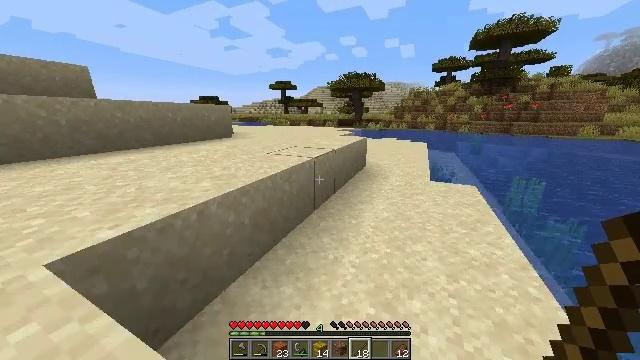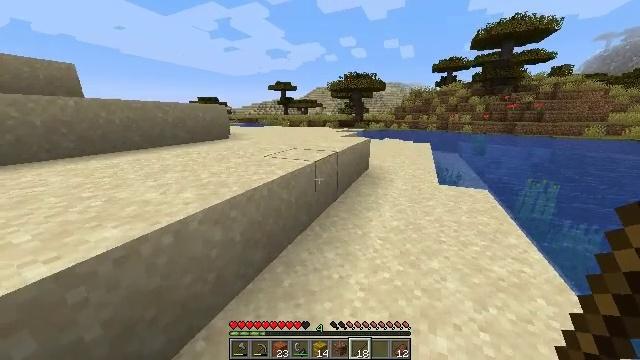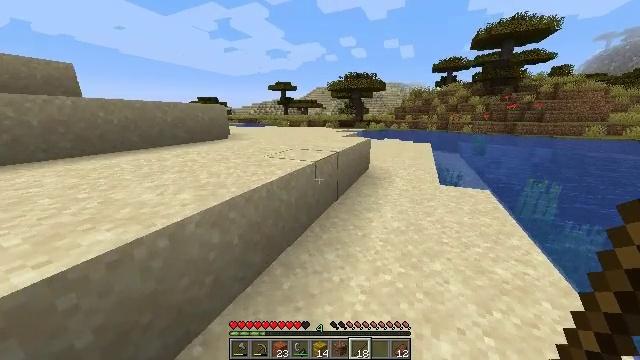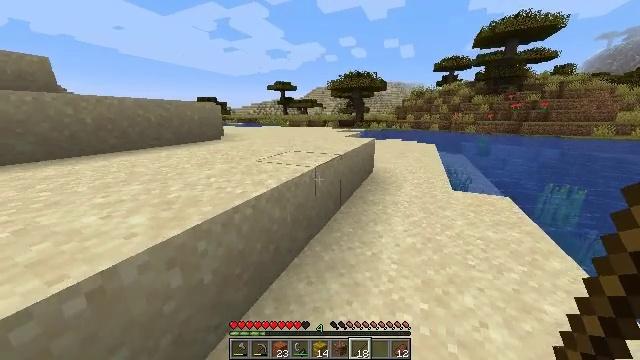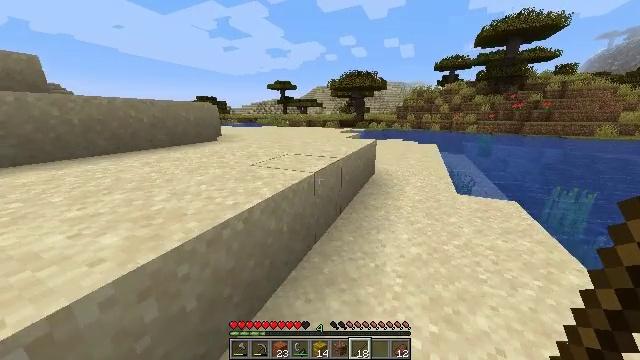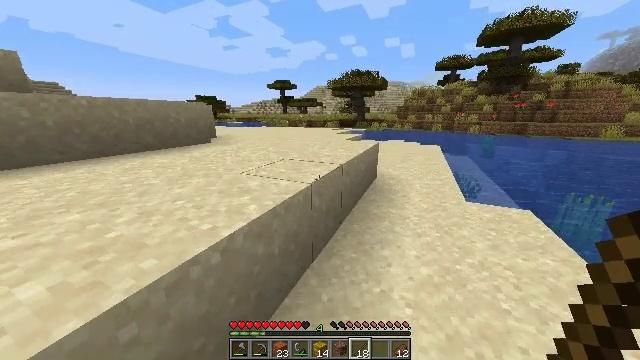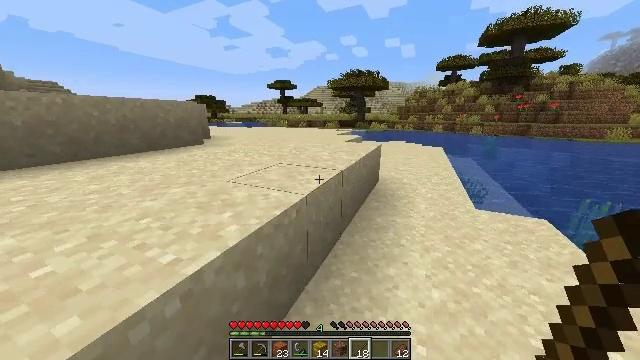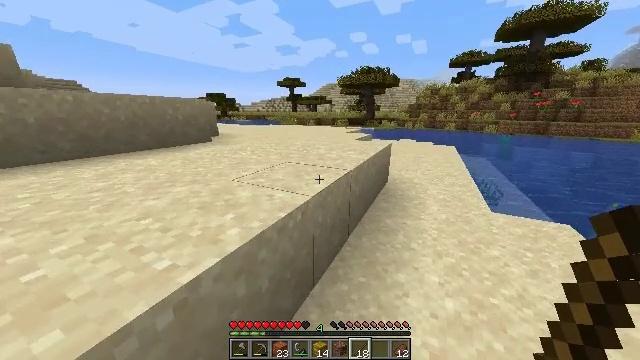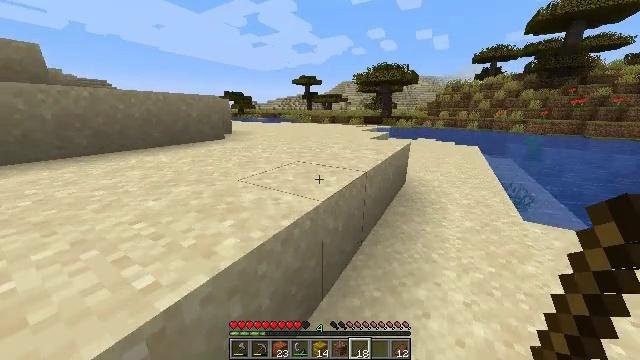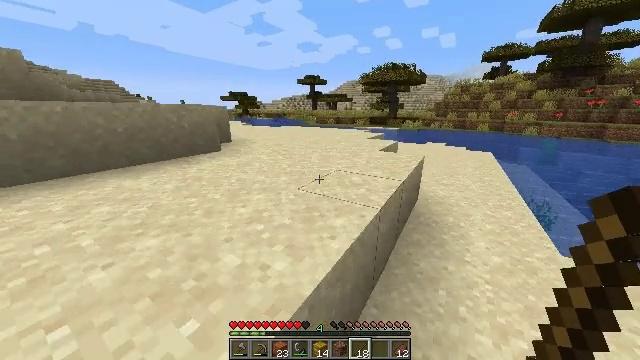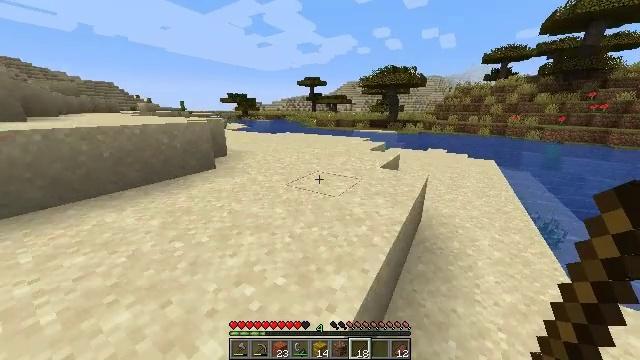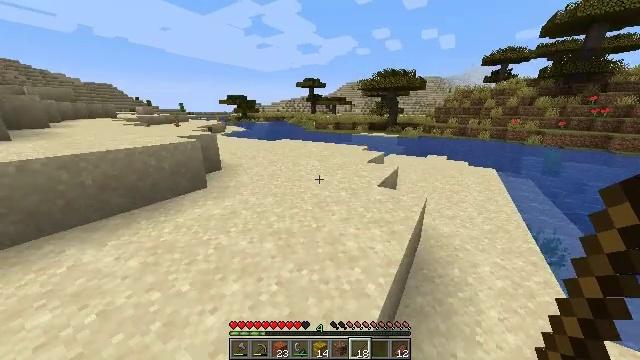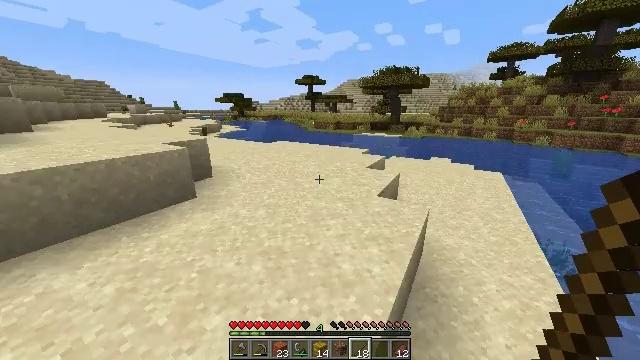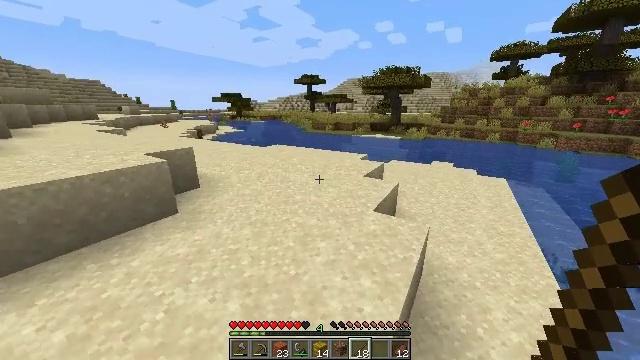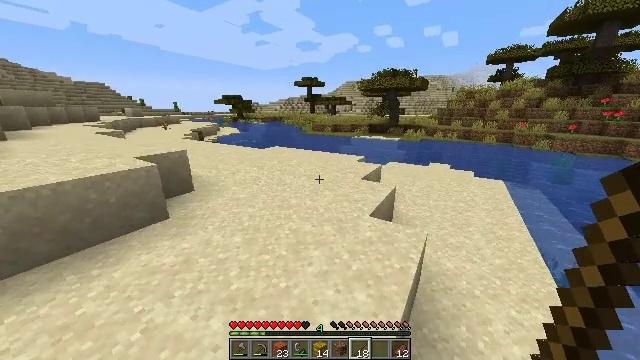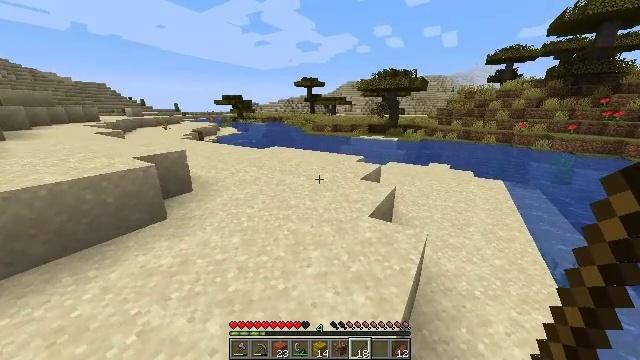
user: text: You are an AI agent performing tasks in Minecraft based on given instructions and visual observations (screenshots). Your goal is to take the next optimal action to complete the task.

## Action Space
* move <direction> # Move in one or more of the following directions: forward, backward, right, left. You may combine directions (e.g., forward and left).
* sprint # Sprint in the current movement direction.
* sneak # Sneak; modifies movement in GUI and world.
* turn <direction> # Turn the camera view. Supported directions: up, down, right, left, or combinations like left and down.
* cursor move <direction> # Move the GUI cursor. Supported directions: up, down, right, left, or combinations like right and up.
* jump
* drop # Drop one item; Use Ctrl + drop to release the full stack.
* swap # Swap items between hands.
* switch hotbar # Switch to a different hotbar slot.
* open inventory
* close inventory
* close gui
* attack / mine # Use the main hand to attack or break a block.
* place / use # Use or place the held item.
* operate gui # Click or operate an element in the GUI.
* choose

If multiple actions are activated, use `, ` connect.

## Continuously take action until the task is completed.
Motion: motion action
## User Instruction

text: Collect the dead bush from dry areas.
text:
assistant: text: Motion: move forward, sprint
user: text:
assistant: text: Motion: move forward, sprint
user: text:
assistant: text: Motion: move forward, sprint
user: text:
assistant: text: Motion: move forward, sprint
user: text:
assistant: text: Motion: move forward, sprint
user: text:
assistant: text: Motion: move forward, sprint
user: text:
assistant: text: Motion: move forward, sprint, turn left
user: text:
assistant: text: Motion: move forward, sprint, turn left
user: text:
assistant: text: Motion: move forward, sprint, turn left, jump
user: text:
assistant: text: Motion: move forward, sprint, jump
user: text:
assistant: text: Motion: move forward, sprint, jump
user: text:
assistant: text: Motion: move forward, sprint, jump
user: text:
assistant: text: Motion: move forward, sprint
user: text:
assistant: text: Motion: move forward, sprint
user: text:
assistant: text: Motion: move forward, sprint
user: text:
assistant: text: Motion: move forward, sprint
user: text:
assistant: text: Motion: move forward, sprint
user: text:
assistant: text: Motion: move forward, sprint
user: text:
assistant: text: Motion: move forward, sprint
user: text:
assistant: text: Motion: move forward, sprint
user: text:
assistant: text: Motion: move forward, sprint
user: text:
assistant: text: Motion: move forward, sprint
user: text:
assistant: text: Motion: move forward, sprint
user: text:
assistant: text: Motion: move forward, sprint
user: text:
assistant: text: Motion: move forward, sprint
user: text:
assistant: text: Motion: move forward, sprint
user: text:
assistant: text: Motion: move forward, sprint
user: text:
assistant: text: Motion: move forward, sprint
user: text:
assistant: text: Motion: move forward, sprint
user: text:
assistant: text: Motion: move forward, sprint